Field crop: tomato
Growth stage: 1
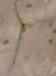
Species: cyperus